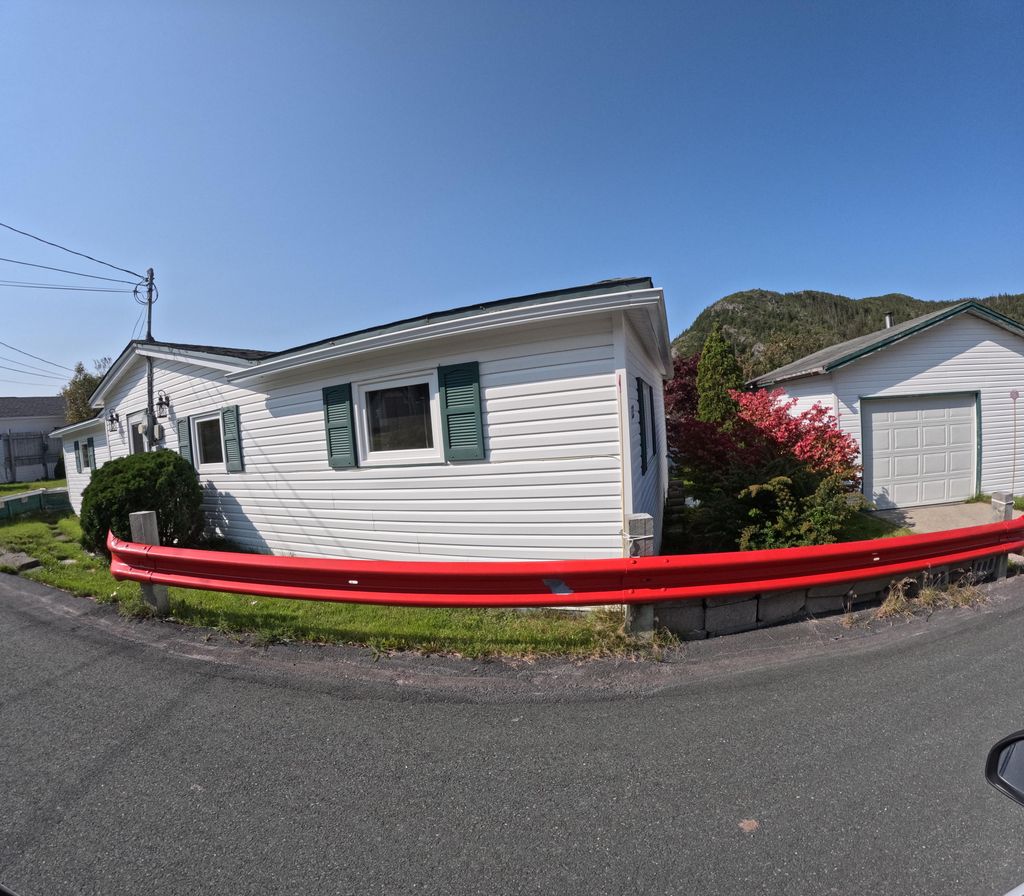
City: st_johns